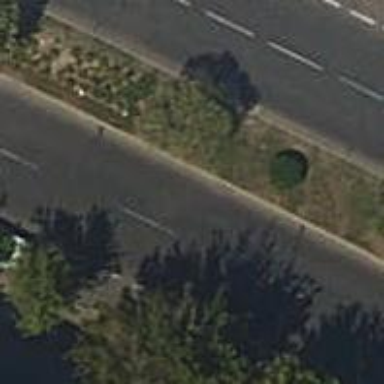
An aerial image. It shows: Kerb serving as barrier.